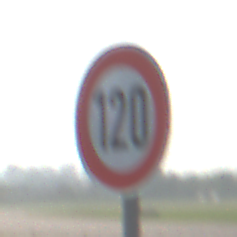
Verkehrszeichen: Geschwindigkeit120
Umgebung: Outdoor, Special
Tageszeit: MorningAfternoon
Wetter: Clear
Licht: Natural
Jahreszeit: NotSpecified
Kontrast: HighContrast